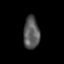
Tissue: skin
Cell type: Epithelial cells
Senescence score: 0.8817
Nuclear area (px): 509
Mean DAPI intensity: 88.585